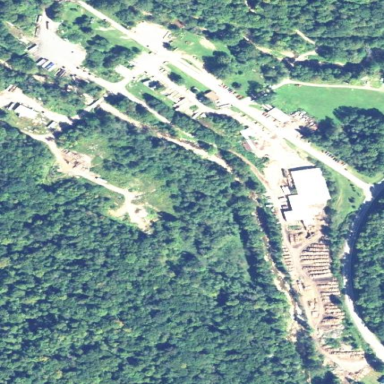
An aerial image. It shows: Industrial area designated for sawmill.